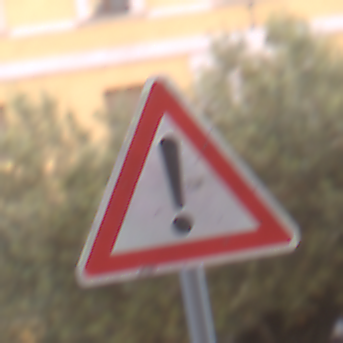
Verkehrszeichen: Gefahrenstelle
Umgebung: Outdoor, Urban
Tageszeit: SunriseSunset
Wetter: Clear
Licht: Natural
Jahreszeit: NotSpecified
Kontrast: MediumContrast